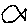
Label: fish